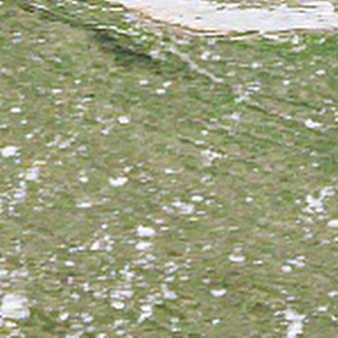
Label: other